Interaction volume radius: 5 \u00c5
Interaction volume height: 20 \u00c5
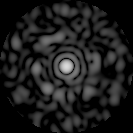
Disorder parameter: 0.8419